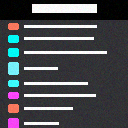
Screen state: on